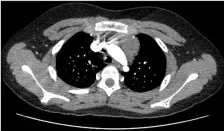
Mediastinal view of contrast-enhanced CT scan. Demonstrate the tracheal mass.
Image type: radiology (ct)